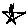
Label: star